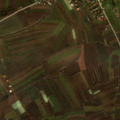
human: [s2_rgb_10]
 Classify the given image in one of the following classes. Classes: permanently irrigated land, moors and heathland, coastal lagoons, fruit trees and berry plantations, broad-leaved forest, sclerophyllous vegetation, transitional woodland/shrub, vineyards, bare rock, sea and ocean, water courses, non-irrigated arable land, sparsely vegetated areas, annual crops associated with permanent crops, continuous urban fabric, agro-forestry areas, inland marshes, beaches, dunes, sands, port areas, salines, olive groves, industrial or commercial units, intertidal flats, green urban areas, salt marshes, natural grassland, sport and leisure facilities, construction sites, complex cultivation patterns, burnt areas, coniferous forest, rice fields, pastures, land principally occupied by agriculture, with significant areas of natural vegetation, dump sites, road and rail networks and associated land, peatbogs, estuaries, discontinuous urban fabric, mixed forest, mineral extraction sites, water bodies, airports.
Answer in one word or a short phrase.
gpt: discontinuous urban fabric, non-irrigated arable land